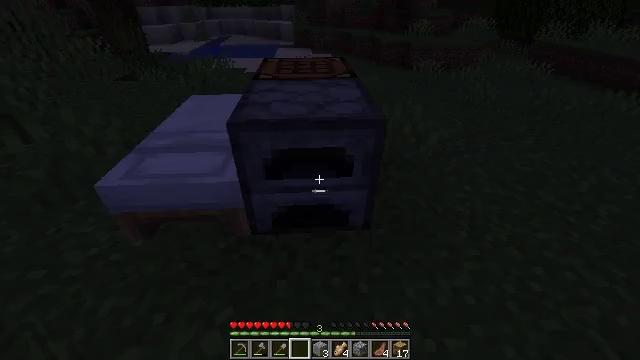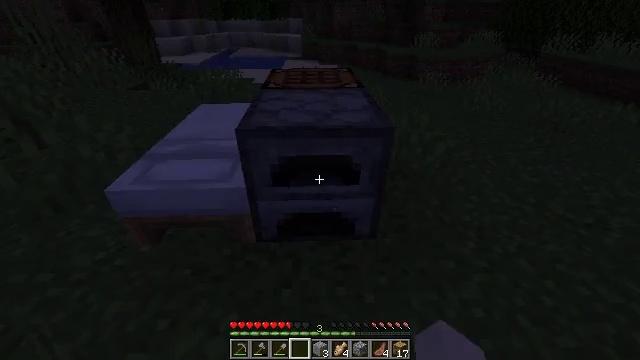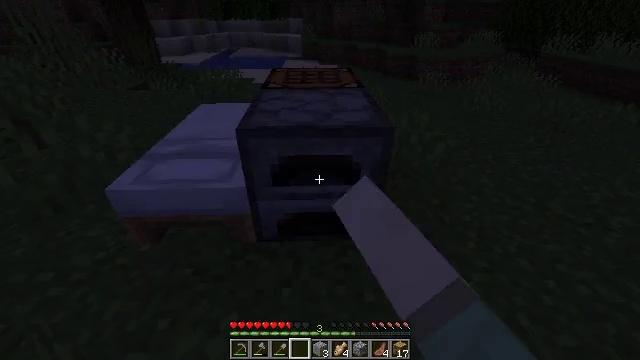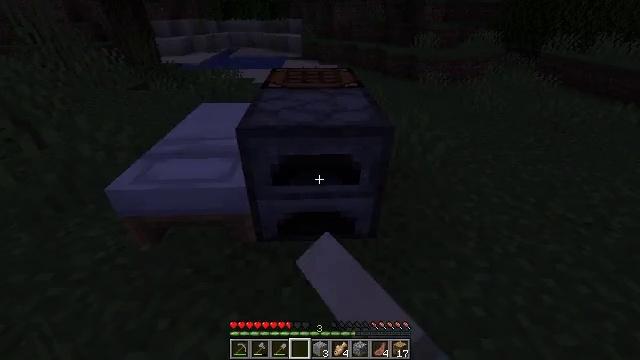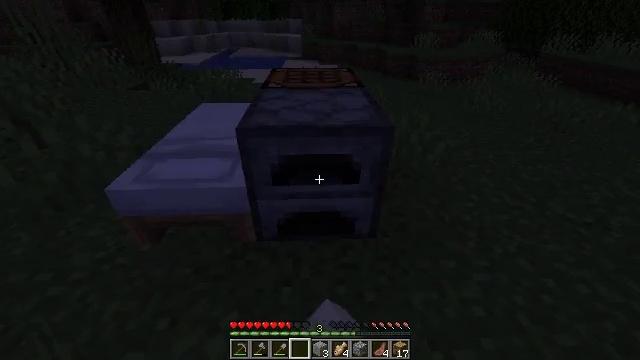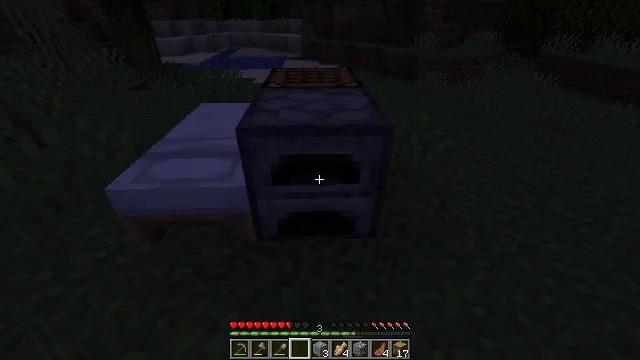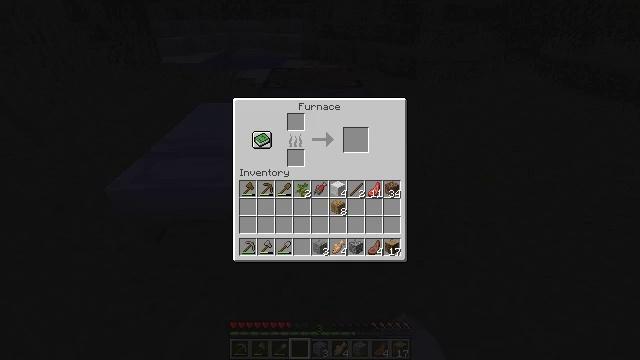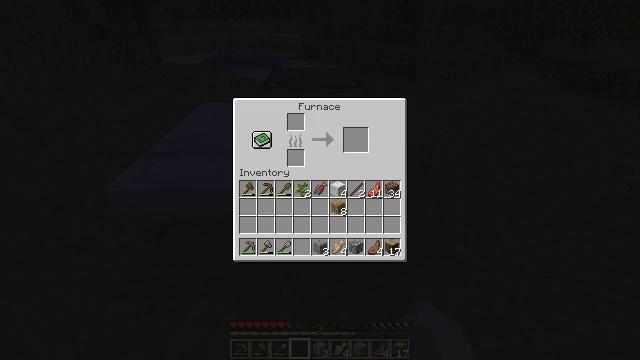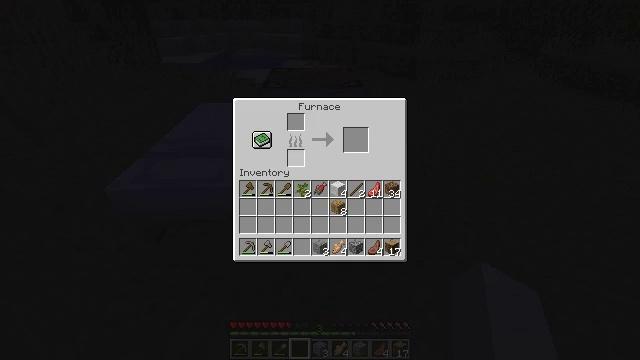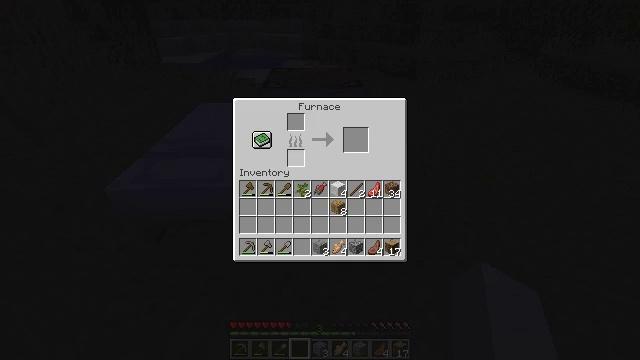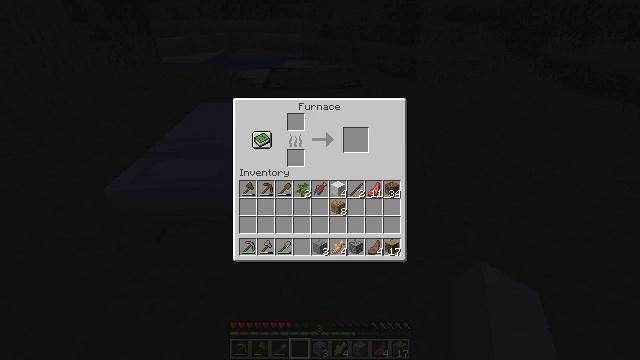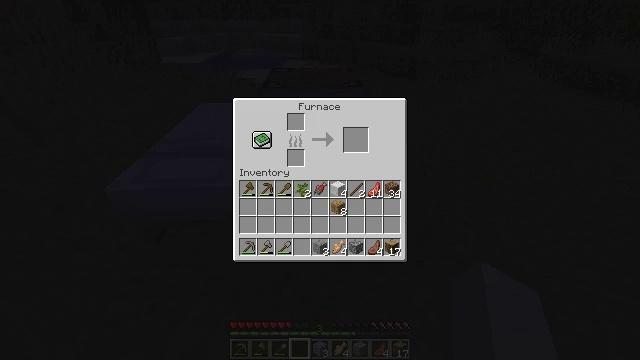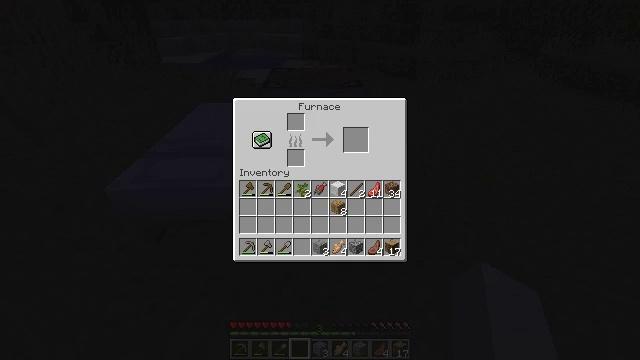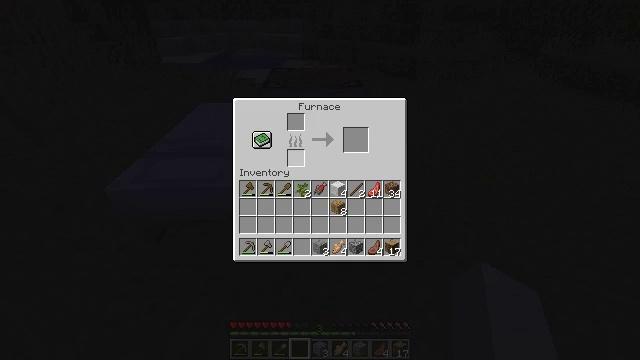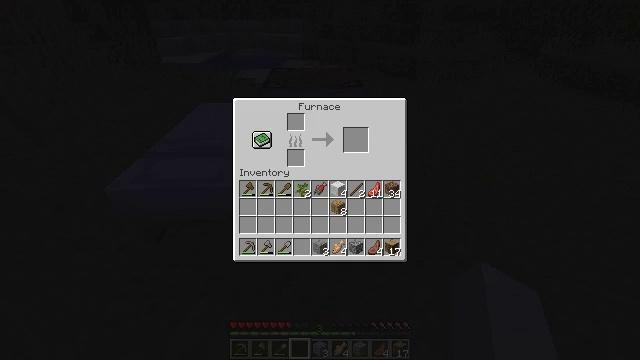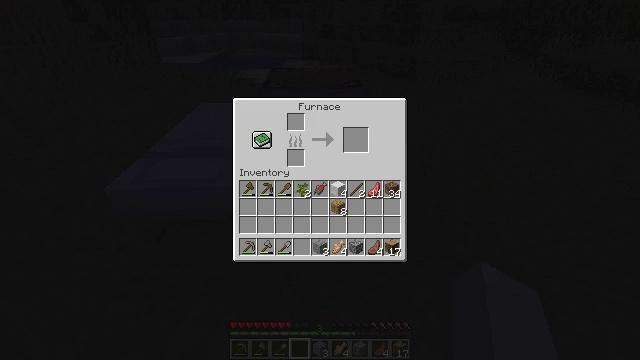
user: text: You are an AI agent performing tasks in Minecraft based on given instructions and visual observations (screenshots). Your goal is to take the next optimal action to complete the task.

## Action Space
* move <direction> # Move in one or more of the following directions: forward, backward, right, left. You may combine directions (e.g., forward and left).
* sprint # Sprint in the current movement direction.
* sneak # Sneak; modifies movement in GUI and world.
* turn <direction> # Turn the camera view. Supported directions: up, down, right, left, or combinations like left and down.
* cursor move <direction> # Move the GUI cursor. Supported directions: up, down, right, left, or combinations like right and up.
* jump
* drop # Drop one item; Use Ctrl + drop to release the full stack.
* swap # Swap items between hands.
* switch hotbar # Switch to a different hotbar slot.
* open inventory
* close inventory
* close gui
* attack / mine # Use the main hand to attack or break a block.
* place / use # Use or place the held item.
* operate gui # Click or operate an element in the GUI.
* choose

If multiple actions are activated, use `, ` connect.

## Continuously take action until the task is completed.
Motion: motion action
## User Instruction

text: Smelt a cooked cod.
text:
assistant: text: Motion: turn left and up, use / place
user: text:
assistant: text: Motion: use / place
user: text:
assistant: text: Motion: no_op
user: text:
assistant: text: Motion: no_op
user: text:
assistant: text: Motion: no_op
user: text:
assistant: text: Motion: open gui
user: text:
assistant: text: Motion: cursor move left
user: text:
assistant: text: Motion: cursor move left
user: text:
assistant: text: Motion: no_op
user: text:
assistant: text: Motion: no_op
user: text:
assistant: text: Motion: no_op
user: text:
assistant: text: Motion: no_op
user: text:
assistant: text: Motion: no_op
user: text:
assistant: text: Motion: cursor move right
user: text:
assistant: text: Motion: cursor move right and down
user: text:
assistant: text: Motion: cursor move right and down
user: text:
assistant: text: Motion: cursor move down
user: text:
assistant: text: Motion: cursor move right and down
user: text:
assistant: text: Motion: cursor move right
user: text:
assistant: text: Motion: no_op
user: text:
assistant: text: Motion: cursor move right and up
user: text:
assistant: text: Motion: cursor move up
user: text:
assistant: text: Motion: no_op
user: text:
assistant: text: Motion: no_op
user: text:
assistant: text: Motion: no_op
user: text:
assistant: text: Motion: no_op
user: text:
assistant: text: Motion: no_op
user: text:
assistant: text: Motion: cursor move left and up
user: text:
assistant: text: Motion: cursor move left and up
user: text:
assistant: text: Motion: no_op